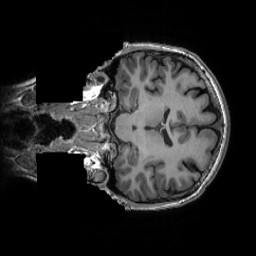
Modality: T1w
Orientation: coronal
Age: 30
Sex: male
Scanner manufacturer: ge
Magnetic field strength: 3 T
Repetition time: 0.007348 s
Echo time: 0.003036 s